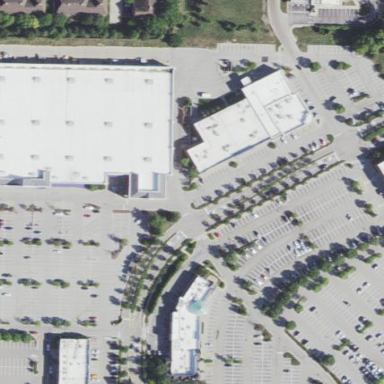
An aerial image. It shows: Retail area.